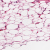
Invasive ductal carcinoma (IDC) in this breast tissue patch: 0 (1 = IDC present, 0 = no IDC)